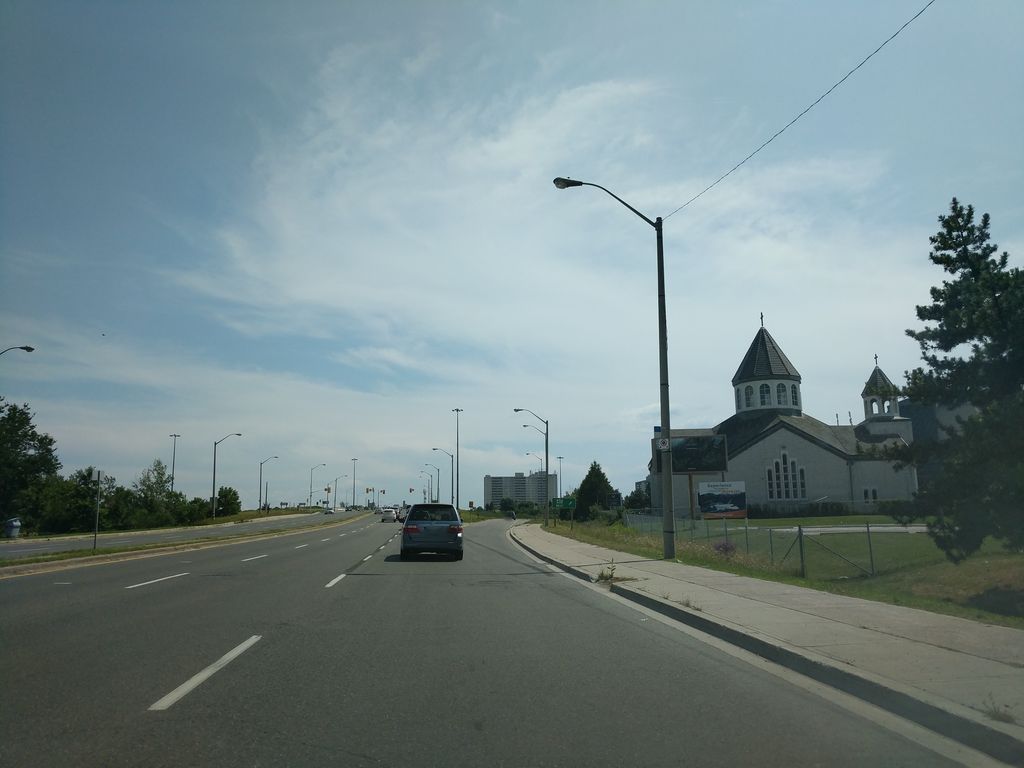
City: toronto